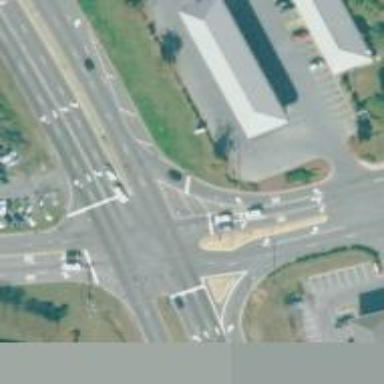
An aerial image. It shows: Solid stop line on the road marking.